Question: I have a User table and Institutions table. I have put made a relationship with those two in access. Inst id is now in user table as a foreign key.
In my vb form, i populate a combobox with the institution names from inst table. When I select a username from a list box, his/hers relevant details are captured into textboxes on the form. But I dont know how to capture the Institution name using the foreign key.
'''
'actions when listbox selection is changed
Private Sub listbox1_SelectedIndexChanged(sender As Object, e As EventArgs) Handles ListBox1.SelectedIndexChanged
cbInst_putData()
cbAccountType_putData()
If gbEditUser.Visible = True Then
Dim selected_item As String = ListBox1.SelectedItem
qr = "Select * FROM [User] WHERE Username = '" & selected_item & "'"
Using cn As New OleDbConnection(cnString)
cn.Open()
Using cmd As New OleDbCommand(qr, cn)
Dim reader As OleDbDataReader = cmd.ExecuteReader
While reader.Read
txtFirstname_edit.Text = reader.Item("Firstname").ToString
txtLastname_edit.Text = reader.Item("Lastname").ToString
txtAddress_edit.Text = reader.Item("Address").ToString
txtPhone_edit.Text = reader.Item("Phone").ToString
Dim dt As Date = Date.Parse(reader.Item("DateofBirth").ToString)
txtdob_edit.Text = dt
txtUsername_edit.Text = reader.Item("Username").ToString
txtPassword_edit.Text = reader.Item("Password").ToString
cbAccountType_edit.SelectedItem = reader.Item("AccountType").ToString
cbInst_edit.Text = reader.Item("InstitutionIDFK").ToString ' this is the combobox for institution list.
txtDesc.Text = reader.Item("Description").ToString
Dim checkActive As String
checkActive = reader.Item("Active").ToString
End While
End Using
cn.Close()
End Using
End If
End Sub
'''
I want to store the institution name in the user table and also be able to capture it again. I did it without making a relationship before. By just having a institution field separately in the user table.

Im very new to vb. And completely new to posting on here even though ive been looking at other questions on this site. So please excuse me if my codes are bad and if im not posting properly.
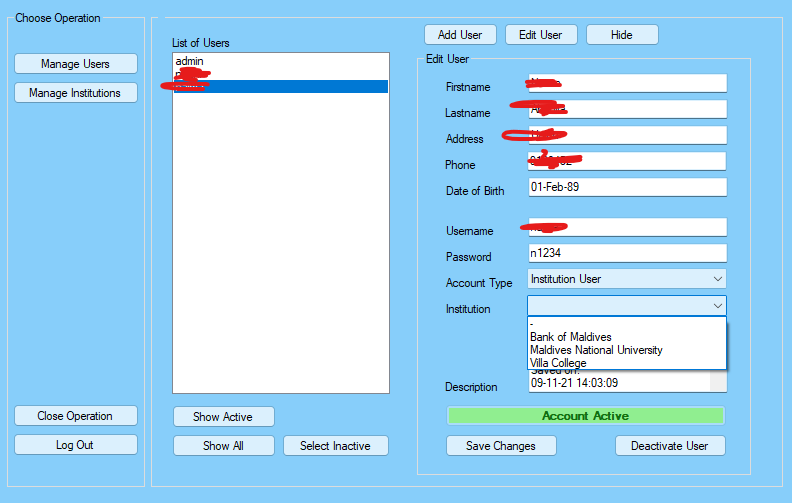
Answer: Pretend that my Roasters are institutions and my Coffees are Users.
I bind the list box and the combo box to the data in the Form.Load.
When the selection in the ListBox is changed we get the RoasterId (the Foreign Key) associated with the selection. Next we loop through the items in the combo box Primary Key in the ID field. When we get a match, select that item and exit the loop.
'''
Private Sub Form1_Load(sender As Object, e As EventArgs) Handles MyBase.Load
Dim RoastersSql = "Select * From Roasters;"
Dim CoffeesSql = "Select Top 10 * From Coffees;"
Dim RoastersDT As New DataTable
Dim CoffeeDT As New DataTable
Using cn As New SqlConnection(ConGD)
Using cmd As New SqlCommand(RoastersSql, cn)
cn.Open()
Using reader = cmd.ExecuteReader
RoastersDT.Load(reader)
End Using
End Using
Using cmd As New SqlCommand(CoffeesSql, cn)
Using reader = cmd.ExecuteReader
CoffeeDT.Load(reader)
End Using
End Using
End Using
ListBox1.DisplayMember = "Name"
ListBox1.ValueMember = "ID" 'NOT the RoasterID, this is th PK of the Coffees table
ListBox1.DataSource = CoffeeDT
ComboBox1.DisplayMember = "Name"
ComboBox1.ValueMember = "ID"
ComboBox1.DataSource = RoastersDT
UpdateUI(ListBox1.SelectedItem)
End Sub
Private Sub FillTextBoxes(item As Object)
Dim drv = DirectCast(item, DataRowView)
TextBox1.Text = drv("Name").ToString
TextBox2.Text = drv("Type").ToString
End Sub
Private Sub ListBox1_SelectedIndexChanged(sender As Object, e As EventArgs) Handles ListBox1.SelectedIndexChanged
UpdateUI(ListBox1.SelectedItem)
End Sub
Private Sub UpdateUI(item As Object)
Dim RoasterID = CInt(DirectCast(ListBox1.SelectedItem, DataRowView)("RoasterID"))
For Each item In ComboBox1.Items
Dim ID = CInt(DirectCast(item, DataRowView)("ID"))
If RoasterID = ID Then
ComboBox1.SelectedItem = item
Exit For
End If
Next
FillTextBoxes(ListBox1.SelectedItem)
End Sub
'''